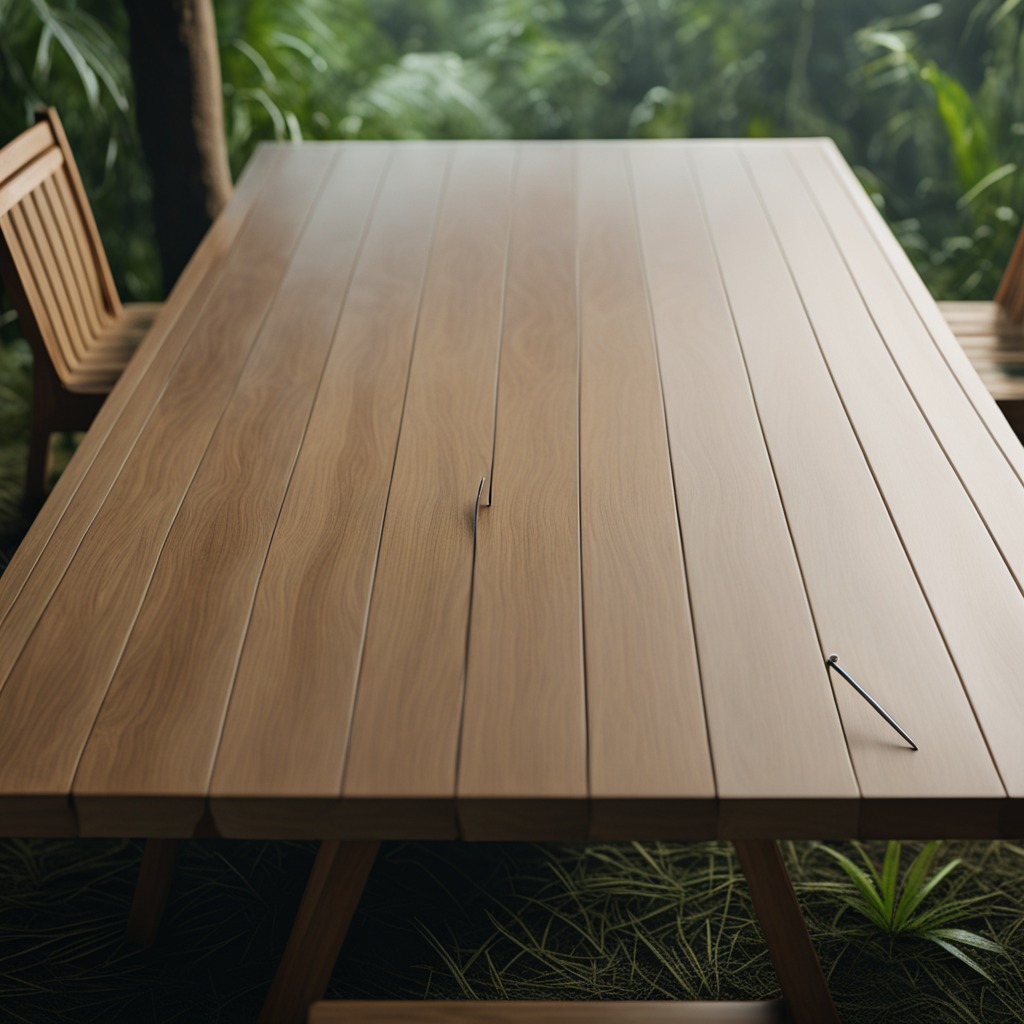
An iron nail lies on the wooden table.